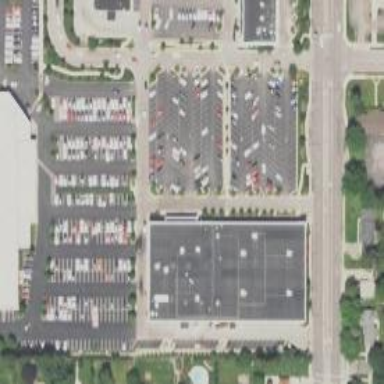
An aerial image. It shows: Supermarket.